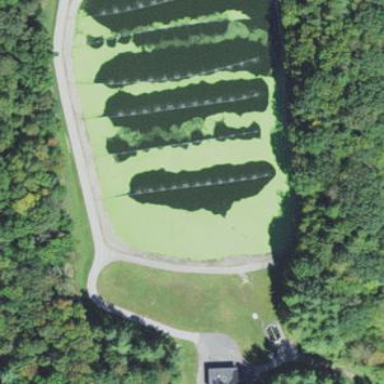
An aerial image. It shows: Pond with natural water located near wastewater plant.